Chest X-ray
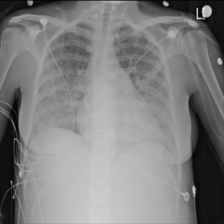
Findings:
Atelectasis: negative
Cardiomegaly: negative
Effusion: negative
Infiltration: negative
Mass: negative
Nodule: negative
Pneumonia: negative
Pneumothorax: negative
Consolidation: negative
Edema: negative
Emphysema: negative
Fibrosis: negative
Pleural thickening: negative
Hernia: negative